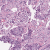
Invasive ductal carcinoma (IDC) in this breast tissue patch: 1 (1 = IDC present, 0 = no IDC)